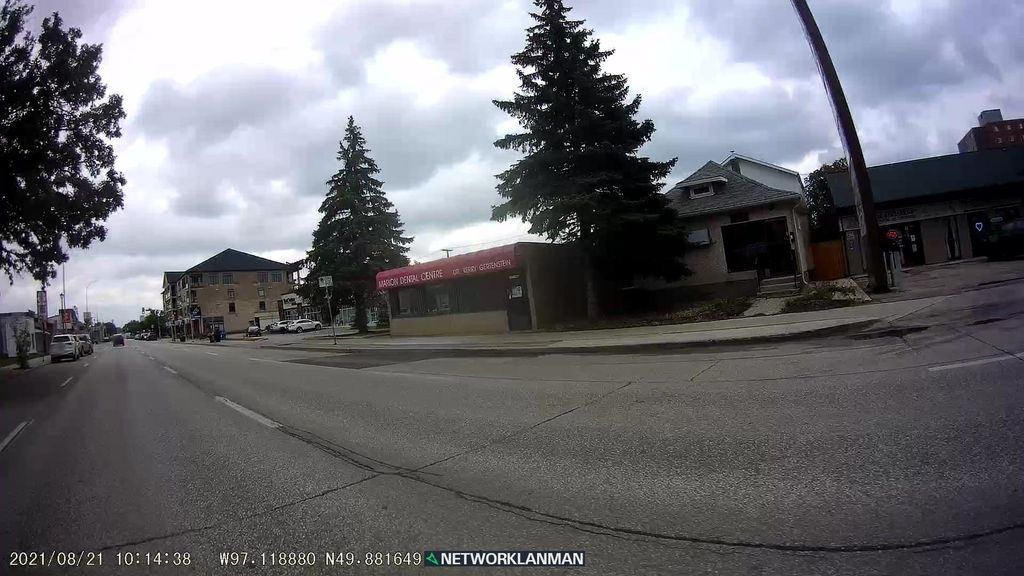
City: winnipeg